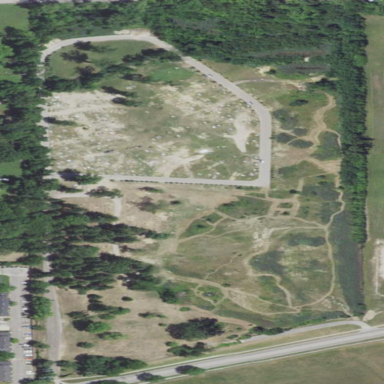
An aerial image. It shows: Cemetery.